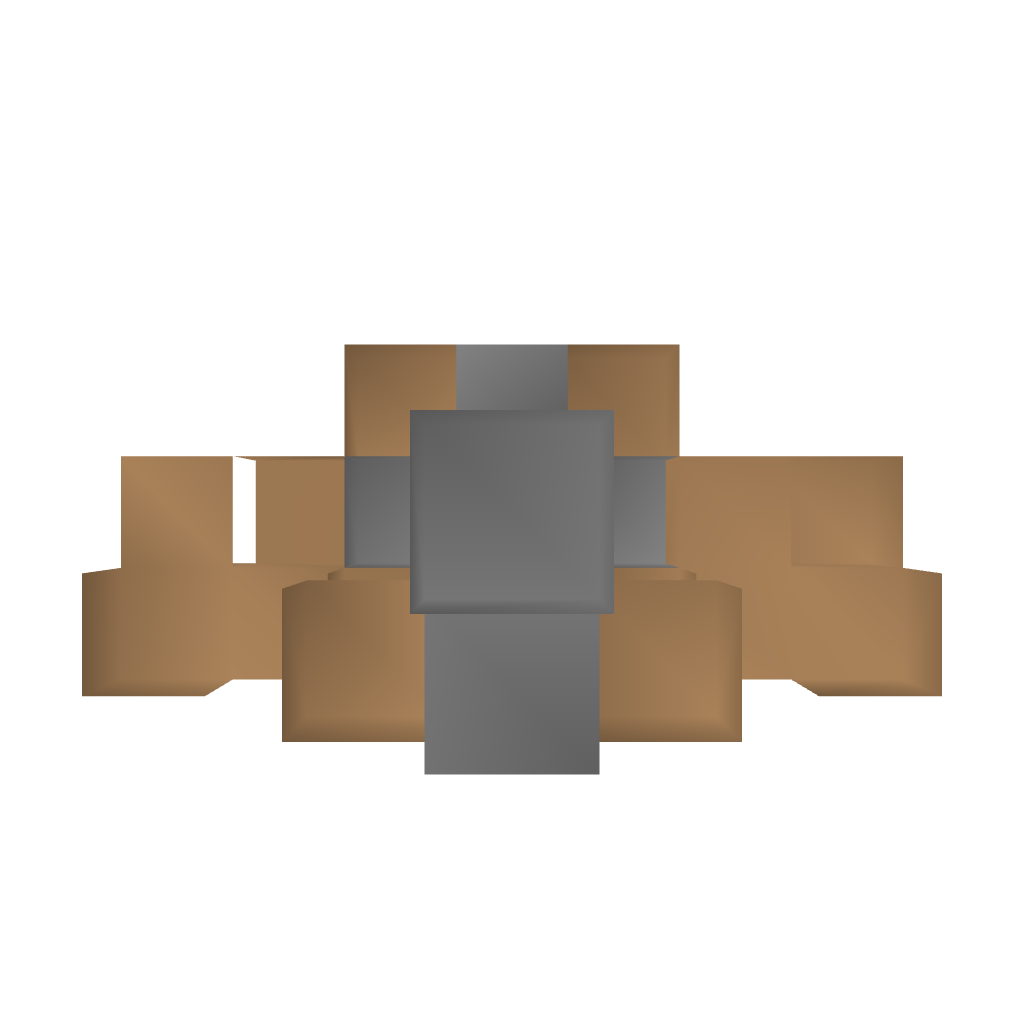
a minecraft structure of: Food Machine bad low quality